Question: i have 3 tables products ,categories an pro_cat.
pro_cat has 2 foreign keys pro_id references to products->id and cat_id references to categories->id .
i want when i add new product to the products table to add the id of the product and the id of category in pro_cats table.
so i can retrieve it later ... how can i do it ?
my insert query to products

'''
$query="INSERT INTO products (name,description,price
'''
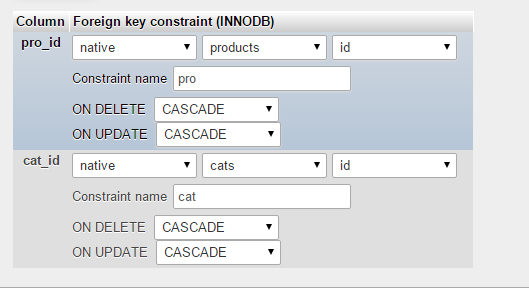
Answer: You don't need the intermediate table ''pro_cat'' in this purpose. Instead, you should create an extra column something like ''product_id'' to the ''categories'' table.
Each time your store an entity to ''products'' table, you should have an unique ''id'' of this row. So, in ''categories'' table this ''id'' must be stored in ''product_id'' column. For example:
'''
Products
id name description
1 product1 Product1 description
2 product2 Product2 description
Categories
id name product_id
1 product1_category 1
2 product2_category 2
'''